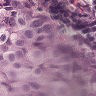
Metastatic tissue present: yes